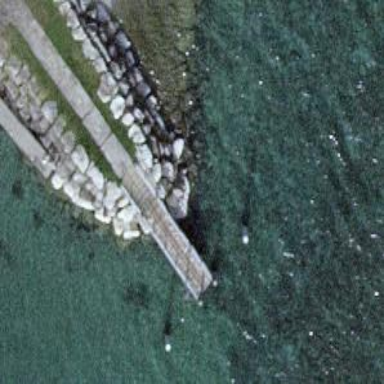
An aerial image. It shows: Man-made pier.